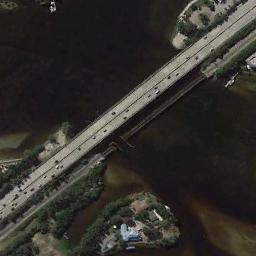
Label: bridge